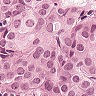
Metastatic tissue present: yes